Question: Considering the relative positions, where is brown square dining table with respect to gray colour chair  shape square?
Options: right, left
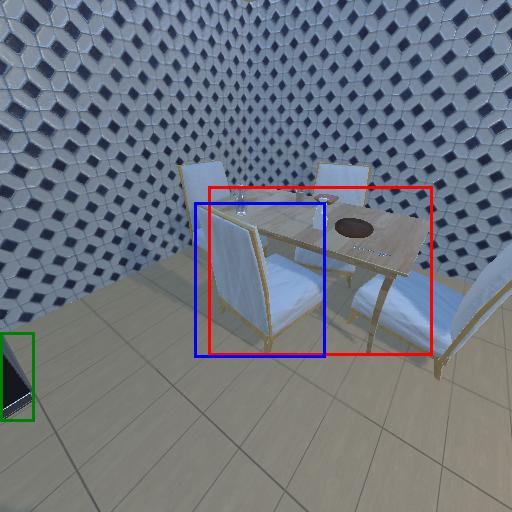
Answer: right